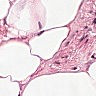
Metastatic tissue present: no